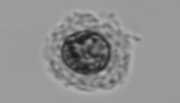
Label: Emiliania_huxleyi